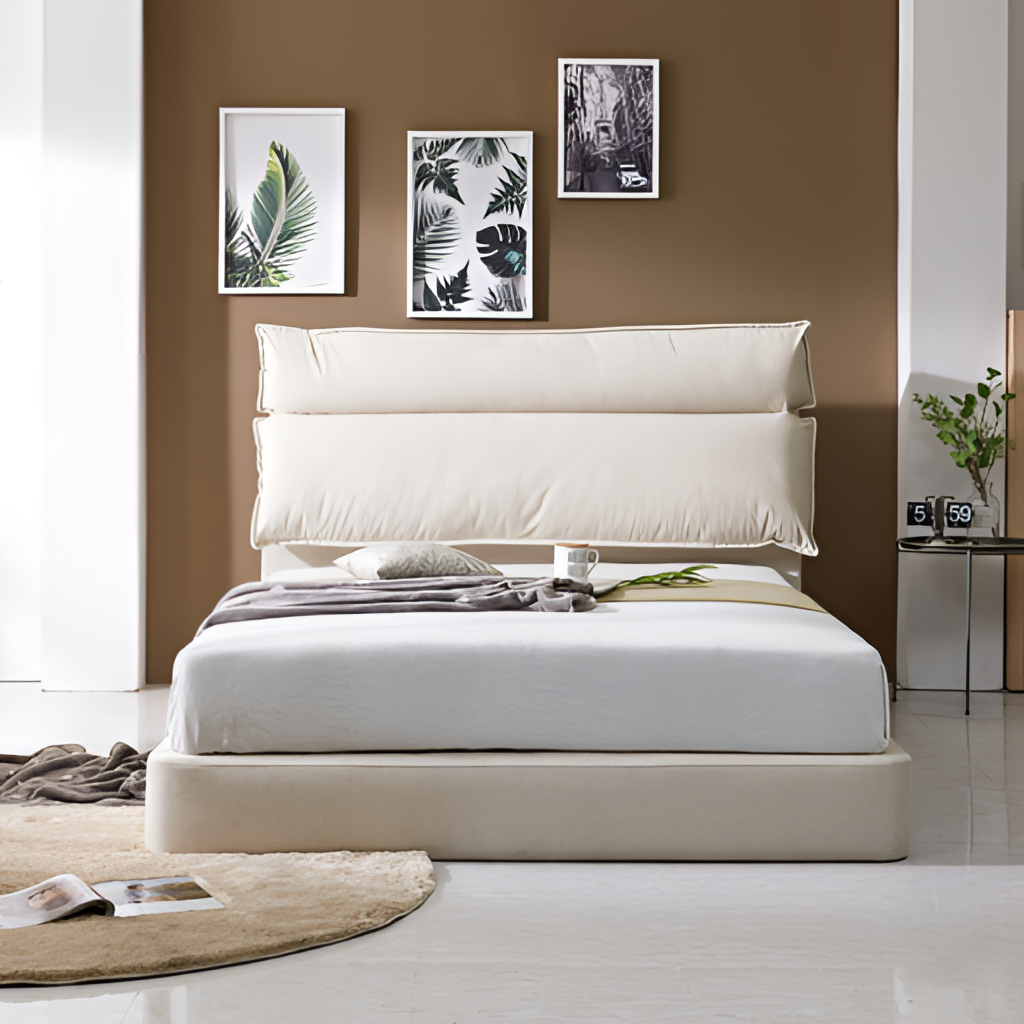
bedroom, beige fabric bed, tile flooring, with large square pattern, modern, paint wallpaper, with solid pattern